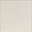
Piece: xx